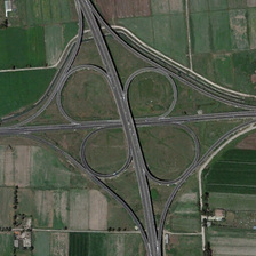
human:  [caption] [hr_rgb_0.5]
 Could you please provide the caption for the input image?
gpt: Like a leaf in the middle of a viaduct.

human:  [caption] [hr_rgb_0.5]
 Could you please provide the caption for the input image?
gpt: There are many crops beside the viaduct.

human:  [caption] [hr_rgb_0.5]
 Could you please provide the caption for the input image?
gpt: Like a leaf in the middle of an overpass.

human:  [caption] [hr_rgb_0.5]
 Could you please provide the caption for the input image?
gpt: There are many crops near the viaduct.

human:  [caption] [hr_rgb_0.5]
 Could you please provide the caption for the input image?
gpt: There are many crops by the bridge.